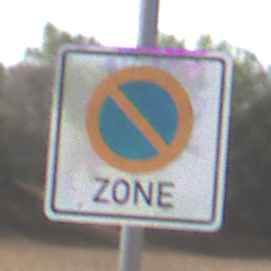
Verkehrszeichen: BeginnEingeschraenktesHalteverbotZone
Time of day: MorningAfternoon
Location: Outdoor (Nature)
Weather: PartlyCloudy
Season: NotSpecified
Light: Natural